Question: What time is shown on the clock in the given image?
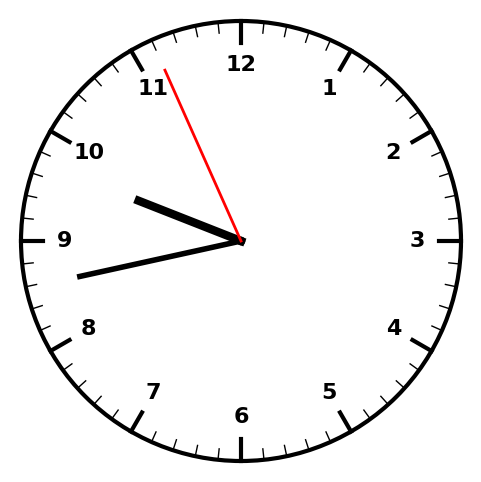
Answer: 09:42:56